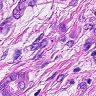
Metastatic tissue present: yes